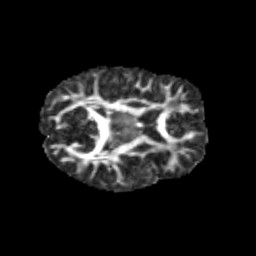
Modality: FA
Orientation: axial
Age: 13
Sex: male
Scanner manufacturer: siemens
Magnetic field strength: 3 T
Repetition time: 3.8 s
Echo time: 0.07 s